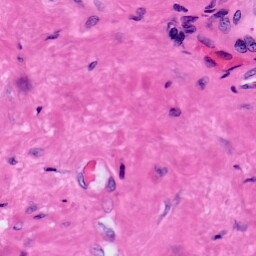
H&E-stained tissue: Prostate